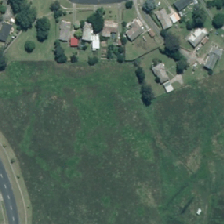
Land cover: urban_parkland